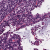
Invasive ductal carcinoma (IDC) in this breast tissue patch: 1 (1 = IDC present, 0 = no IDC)